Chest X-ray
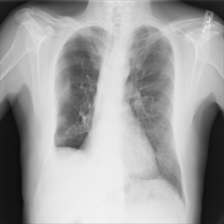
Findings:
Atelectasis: negative
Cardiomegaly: negative
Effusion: positive
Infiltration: negative
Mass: negative
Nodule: negative
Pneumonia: negative
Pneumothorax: negative
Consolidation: negative
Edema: negative
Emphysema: negative
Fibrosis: negative
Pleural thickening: negative
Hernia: negative